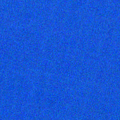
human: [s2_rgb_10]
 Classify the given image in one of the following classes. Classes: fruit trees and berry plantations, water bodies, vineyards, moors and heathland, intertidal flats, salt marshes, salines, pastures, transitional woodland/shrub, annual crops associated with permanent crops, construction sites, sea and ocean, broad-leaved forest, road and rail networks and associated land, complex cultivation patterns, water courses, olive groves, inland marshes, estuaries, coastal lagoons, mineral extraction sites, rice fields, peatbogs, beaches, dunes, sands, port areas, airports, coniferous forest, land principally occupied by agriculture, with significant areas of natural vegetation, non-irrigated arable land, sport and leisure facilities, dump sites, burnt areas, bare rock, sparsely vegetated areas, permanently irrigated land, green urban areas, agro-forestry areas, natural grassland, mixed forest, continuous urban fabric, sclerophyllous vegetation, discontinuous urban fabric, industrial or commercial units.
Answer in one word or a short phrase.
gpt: sea and ocean